Field crop: tomato
Growth stage: 1
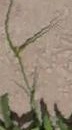
Species: cyperus